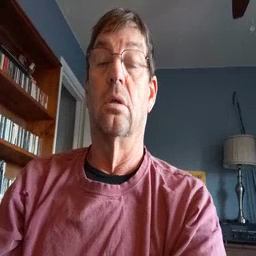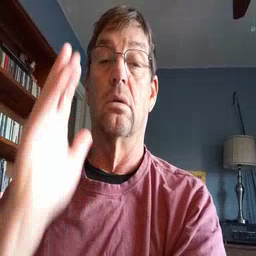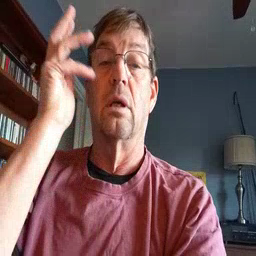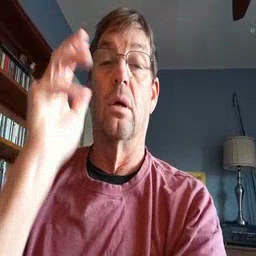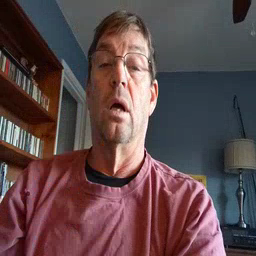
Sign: radio